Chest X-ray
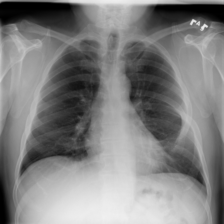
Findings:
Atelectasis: negative
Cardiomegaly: negative
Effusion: negative
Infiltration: negative
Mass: negative
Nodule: negative
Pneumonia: negative
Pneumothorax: negative
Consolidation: negative
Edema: negative
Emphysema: negative
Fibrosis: negative
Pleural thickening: negative
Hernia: negative